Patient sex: F
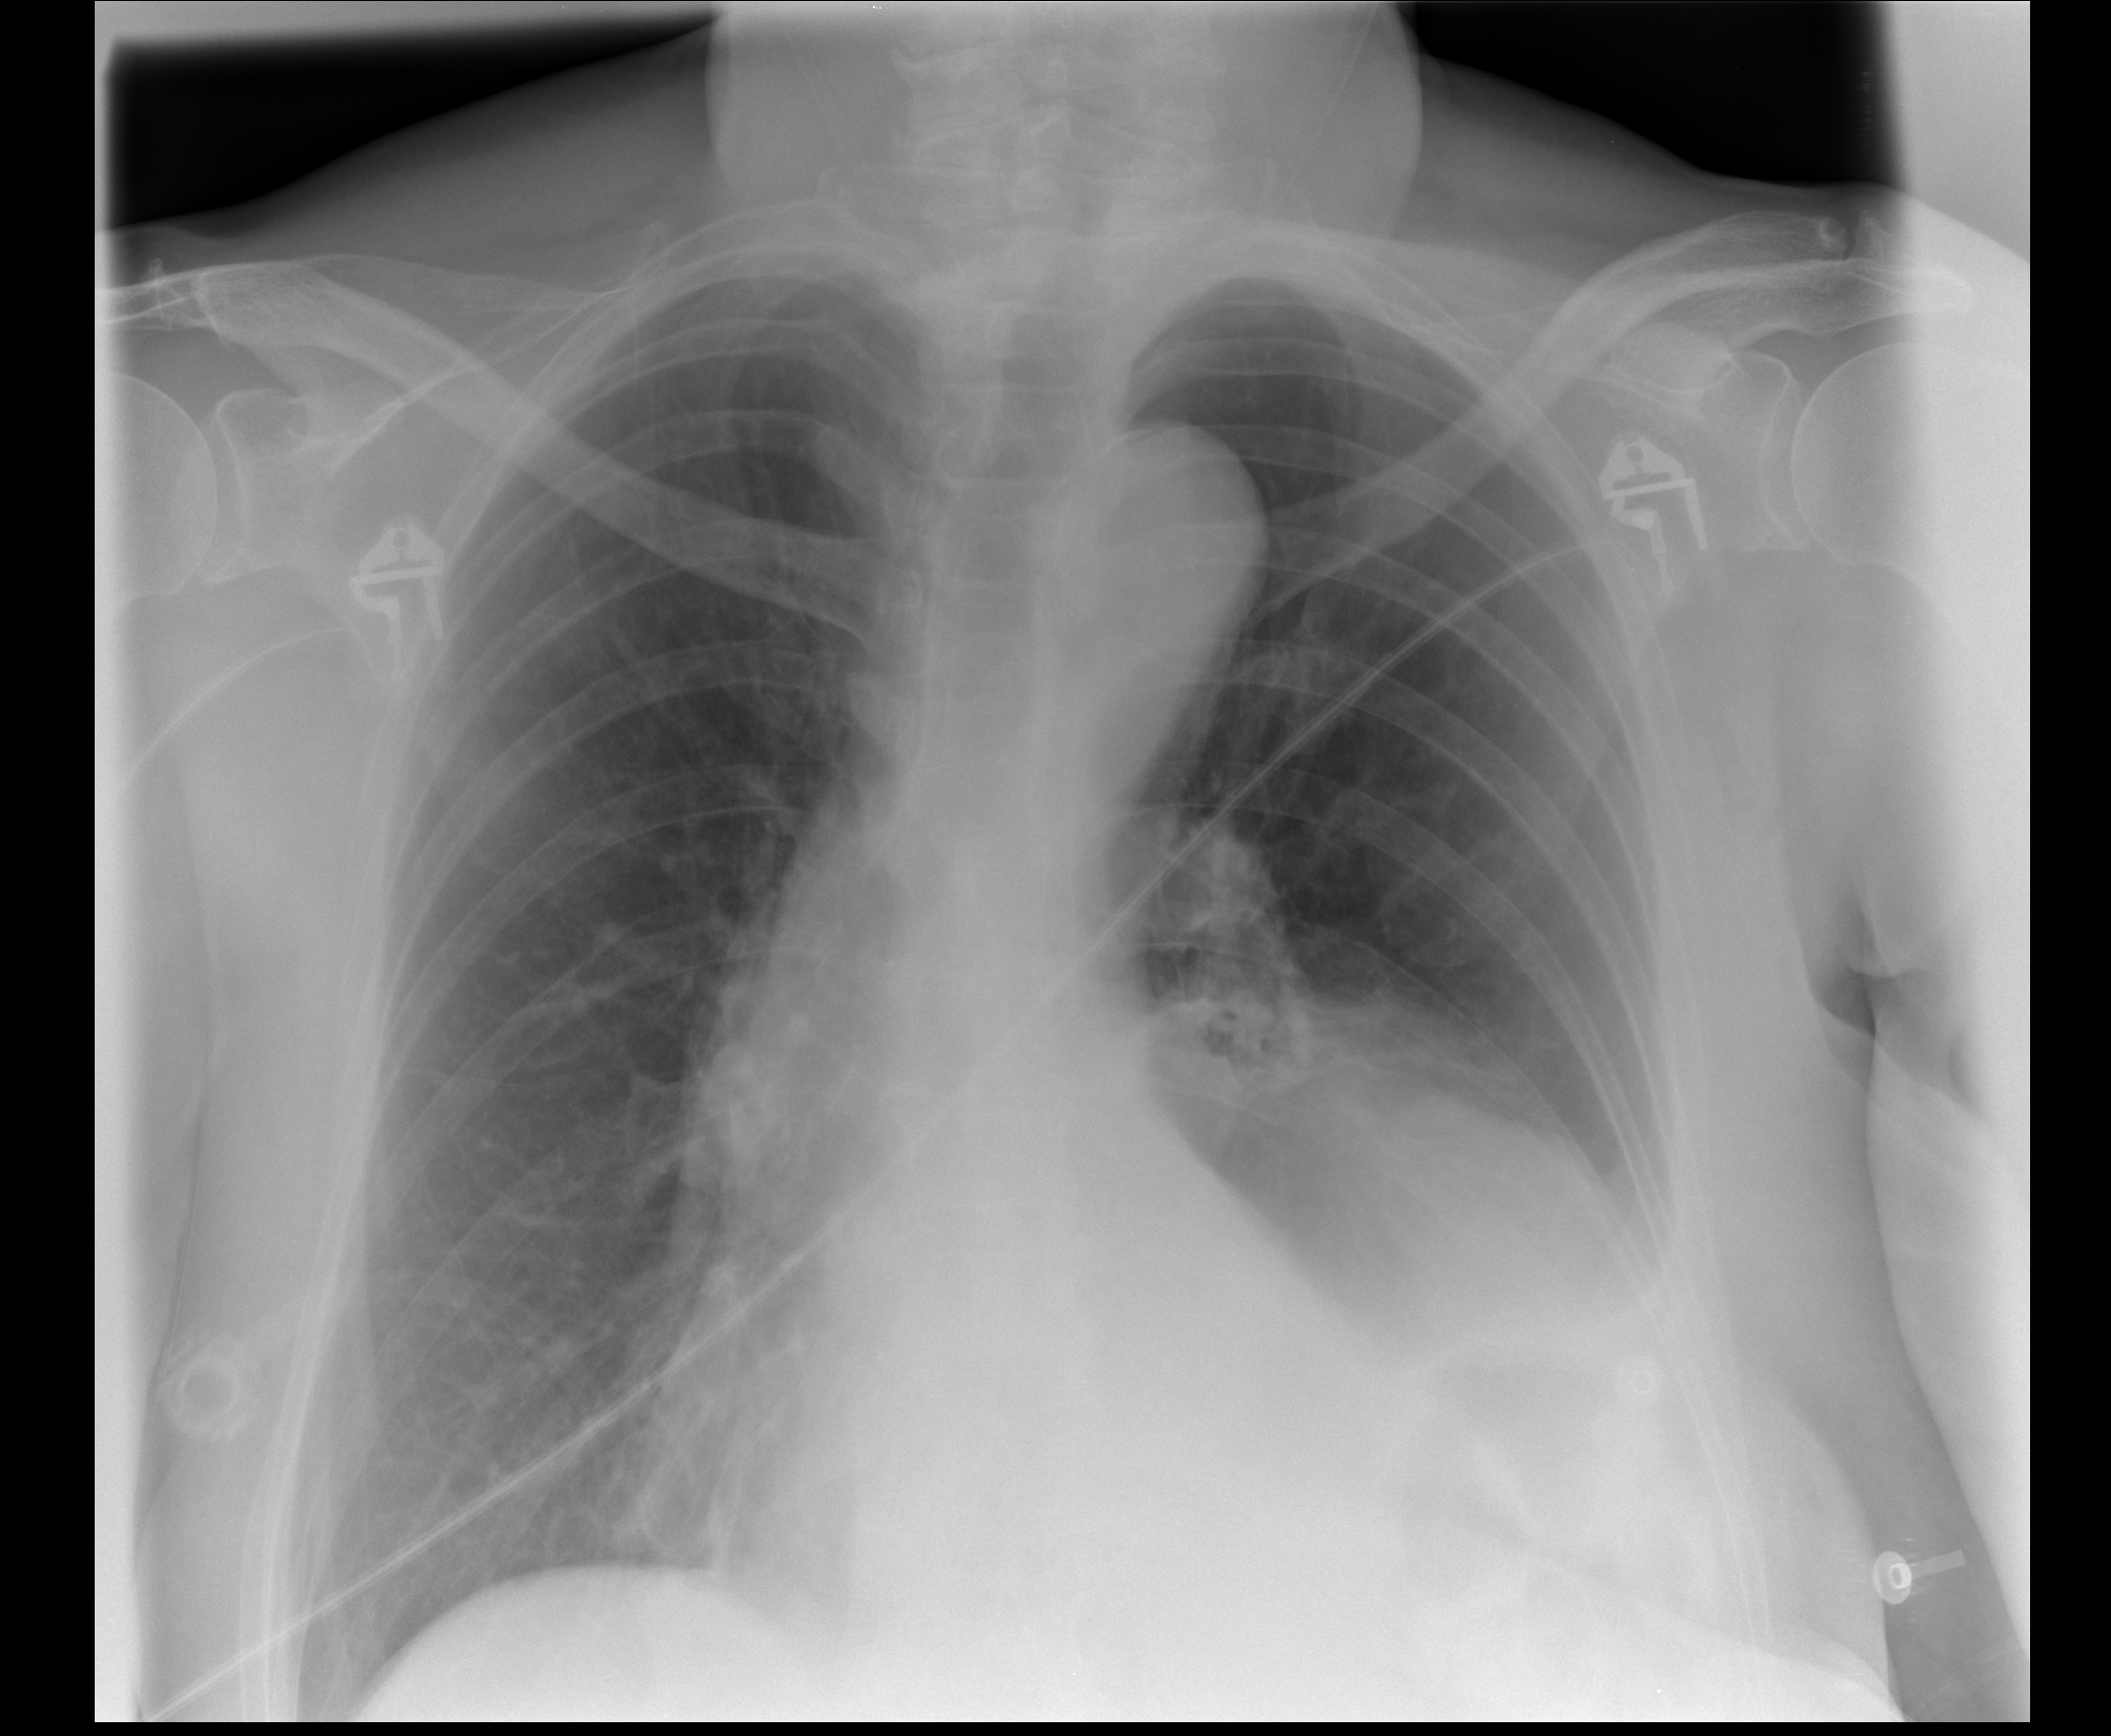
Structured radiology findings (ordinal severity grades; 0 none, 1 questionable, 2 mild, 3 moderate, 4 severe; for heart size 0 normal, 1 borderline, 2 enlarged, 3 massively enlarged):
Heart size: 0
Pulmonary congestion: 0
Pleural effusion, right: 0
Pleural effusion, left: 3
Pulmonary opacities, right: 0
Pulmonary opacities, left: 0
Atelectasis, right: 0
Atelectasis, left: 2